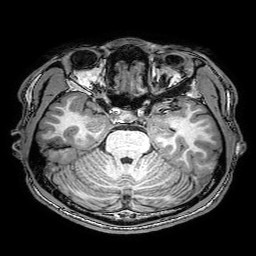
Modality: T1w
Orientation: coronal
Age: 21
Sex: male
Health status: healthy